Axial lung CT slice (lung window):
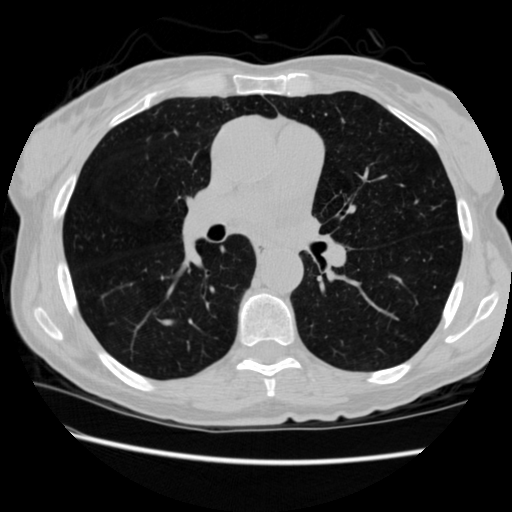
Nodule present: no